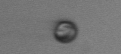
Label: nanoplankton_mix